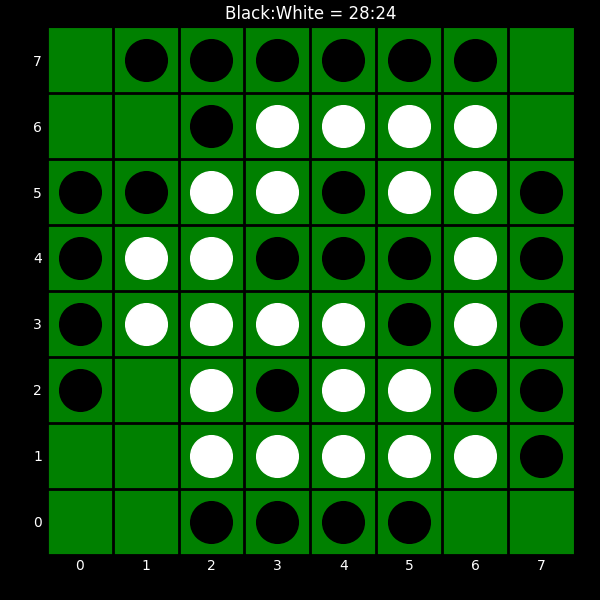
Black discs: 28
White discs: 24